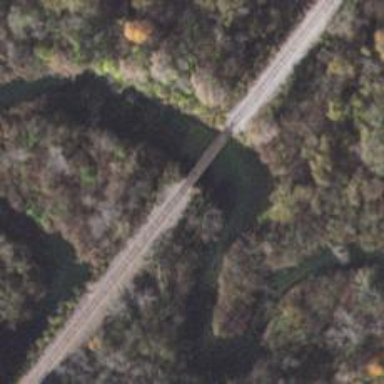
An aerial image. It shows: Bridge over railway line.